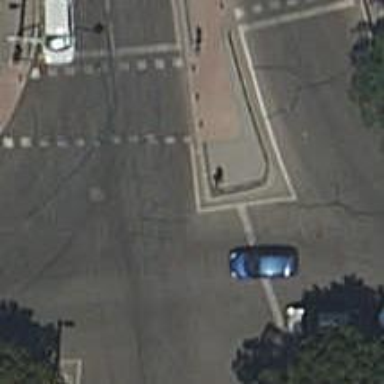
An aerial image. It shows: Secondary road with asphalt surface leading to roundabout.